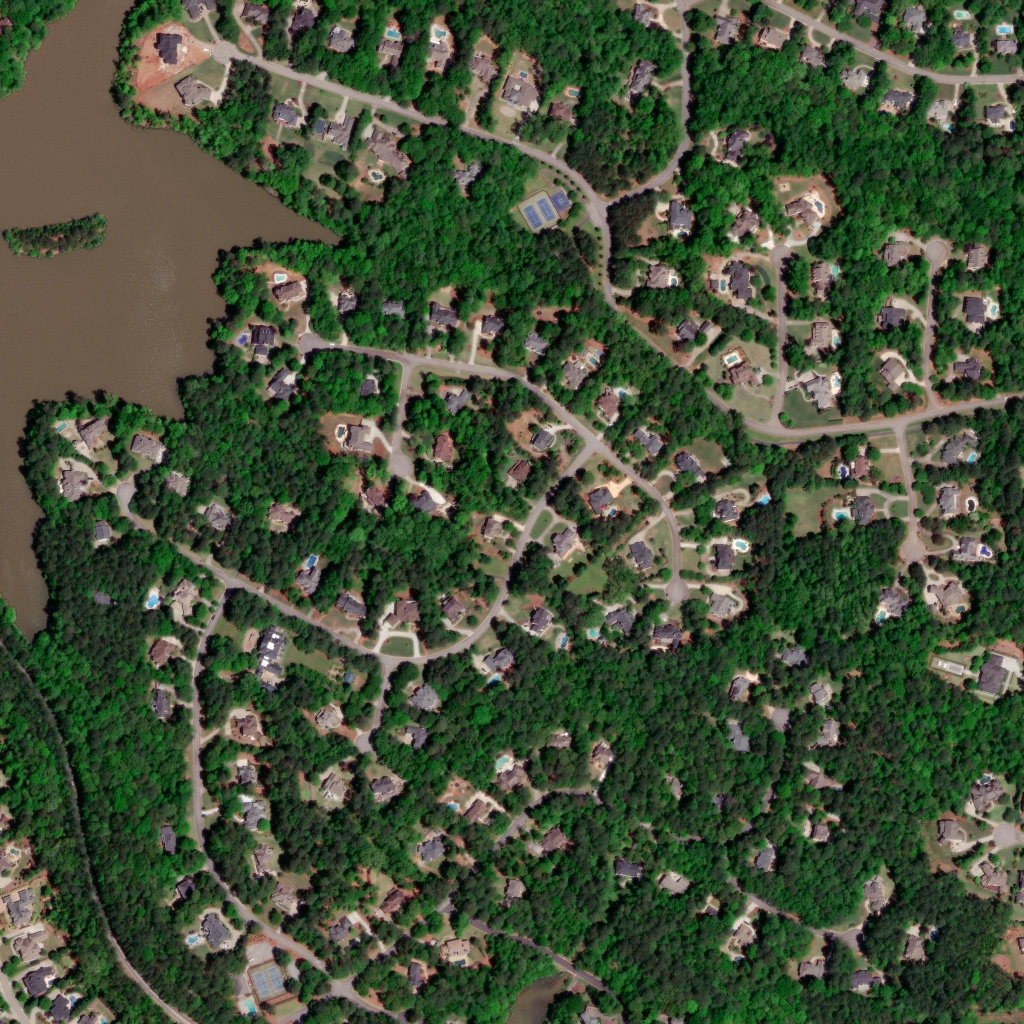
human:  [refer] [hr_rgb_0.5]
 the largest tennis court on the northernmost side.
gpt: <box>[[50, 18, 54, 23, 0]]</box>